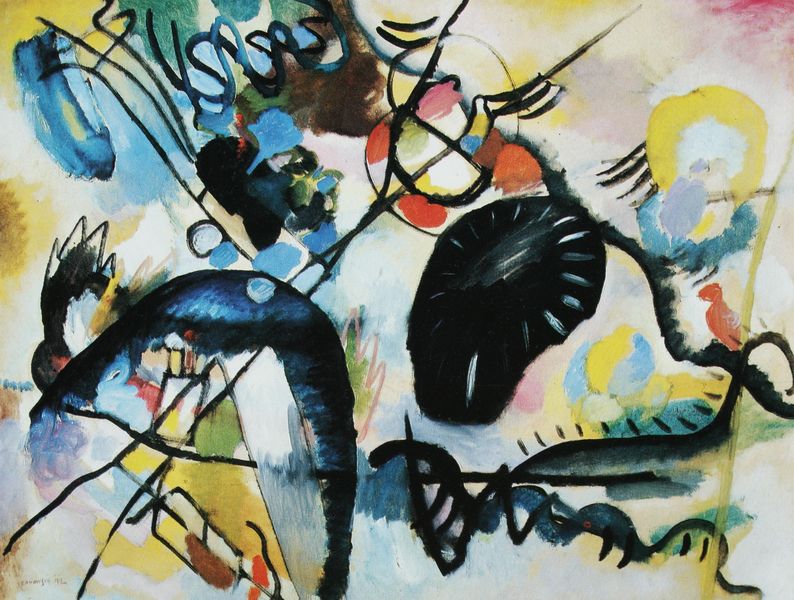
Titel: Schwarzer Fleck 1
Künstler: Wassily Kandinsky
Standort: St. Petersburg
Institution: Russisches Museum
Schlagwörter: blau, weiß, gelb, komposition, ocker, schwarz, rot, rosa, reiter, abstrakt, flächen, lila, violett, linien, uhr, kurven, schraffur, blauer reiter, kandinsky, blauer, flecke, lau, schlangenlinien, gebogene